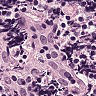
Metastatic tissue present: no